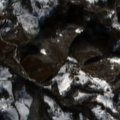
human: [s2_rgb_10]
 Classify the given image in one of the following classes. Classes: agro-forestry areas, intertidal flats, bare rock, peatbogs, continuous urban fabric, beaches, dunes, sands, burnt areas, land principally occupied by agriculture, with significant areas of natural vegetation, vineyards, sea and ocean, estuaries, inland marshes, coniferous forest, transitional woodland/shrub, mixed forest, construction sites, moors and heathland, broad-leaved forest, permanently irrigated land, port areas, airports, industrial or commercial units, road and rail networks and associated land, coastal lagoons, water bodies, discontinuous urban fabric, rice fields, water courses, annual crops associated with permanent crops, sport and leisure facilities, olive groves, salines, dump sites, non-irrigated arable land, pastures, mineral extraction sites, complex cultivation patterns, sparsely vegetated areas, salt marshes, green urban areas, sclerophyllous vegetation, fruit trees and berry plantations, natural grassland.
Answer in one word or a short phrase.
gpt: land principally occupied by agriculture, with significant areas of natural vegetation, broad-leaved forest, transitional woodland/shrub